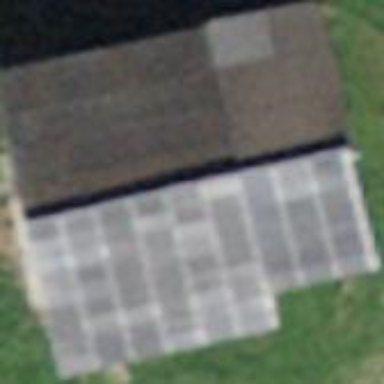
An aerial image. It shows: Barn.